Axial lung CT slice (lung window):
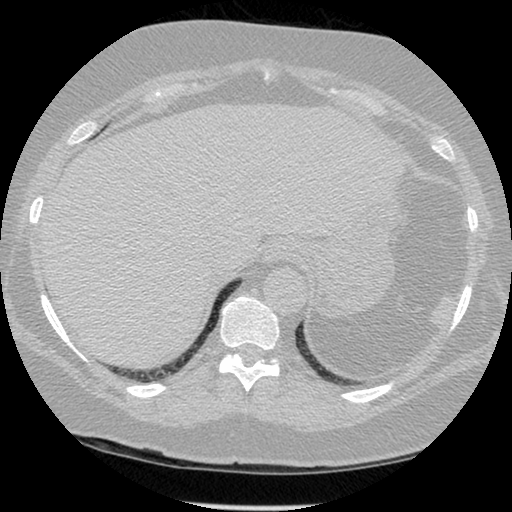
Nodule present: no